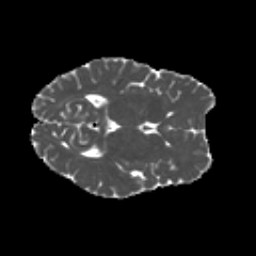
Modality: MD
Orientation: axial
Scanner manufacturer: siemens
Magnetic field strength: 3 T
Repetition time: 4.16 s
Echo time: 0.0806 s